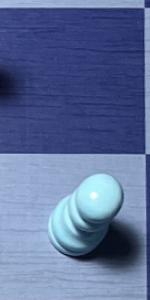
Label: Pawn_White